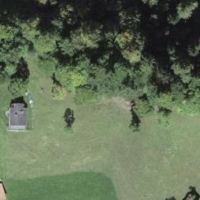
EUNIS habitat code: 24
Species observed at this site:
Calluna vulgaris
Vaccinium vitis-idaea